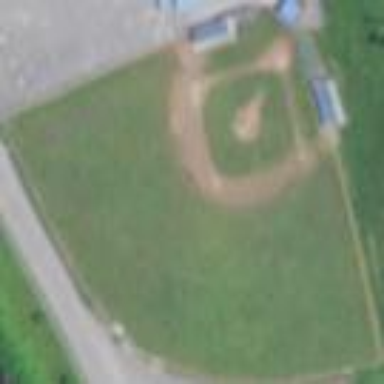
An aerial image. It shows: Baseball pitch for leisure and sports activities.